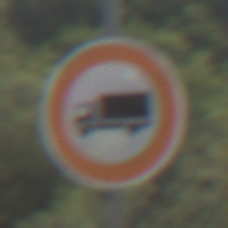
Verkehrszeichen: VerbotFuerKraftfahrzeugeUeberDreiKommaFuenfTonnen
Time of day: Midday
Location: Outdoor (Nature)
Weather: PartlyCloudy
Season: NotSpecified
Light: Natural